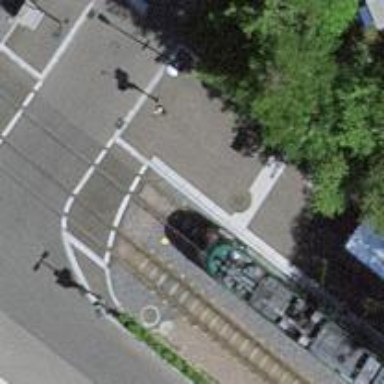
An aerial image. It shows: Tram stop with public transport connection.